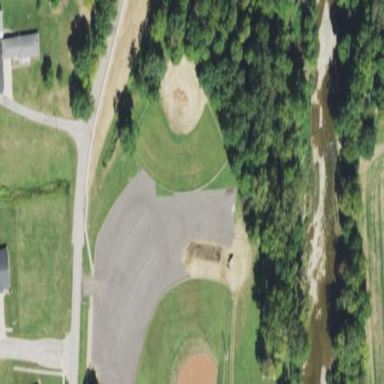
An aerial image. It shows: Baseball pitch for leisure land activities.